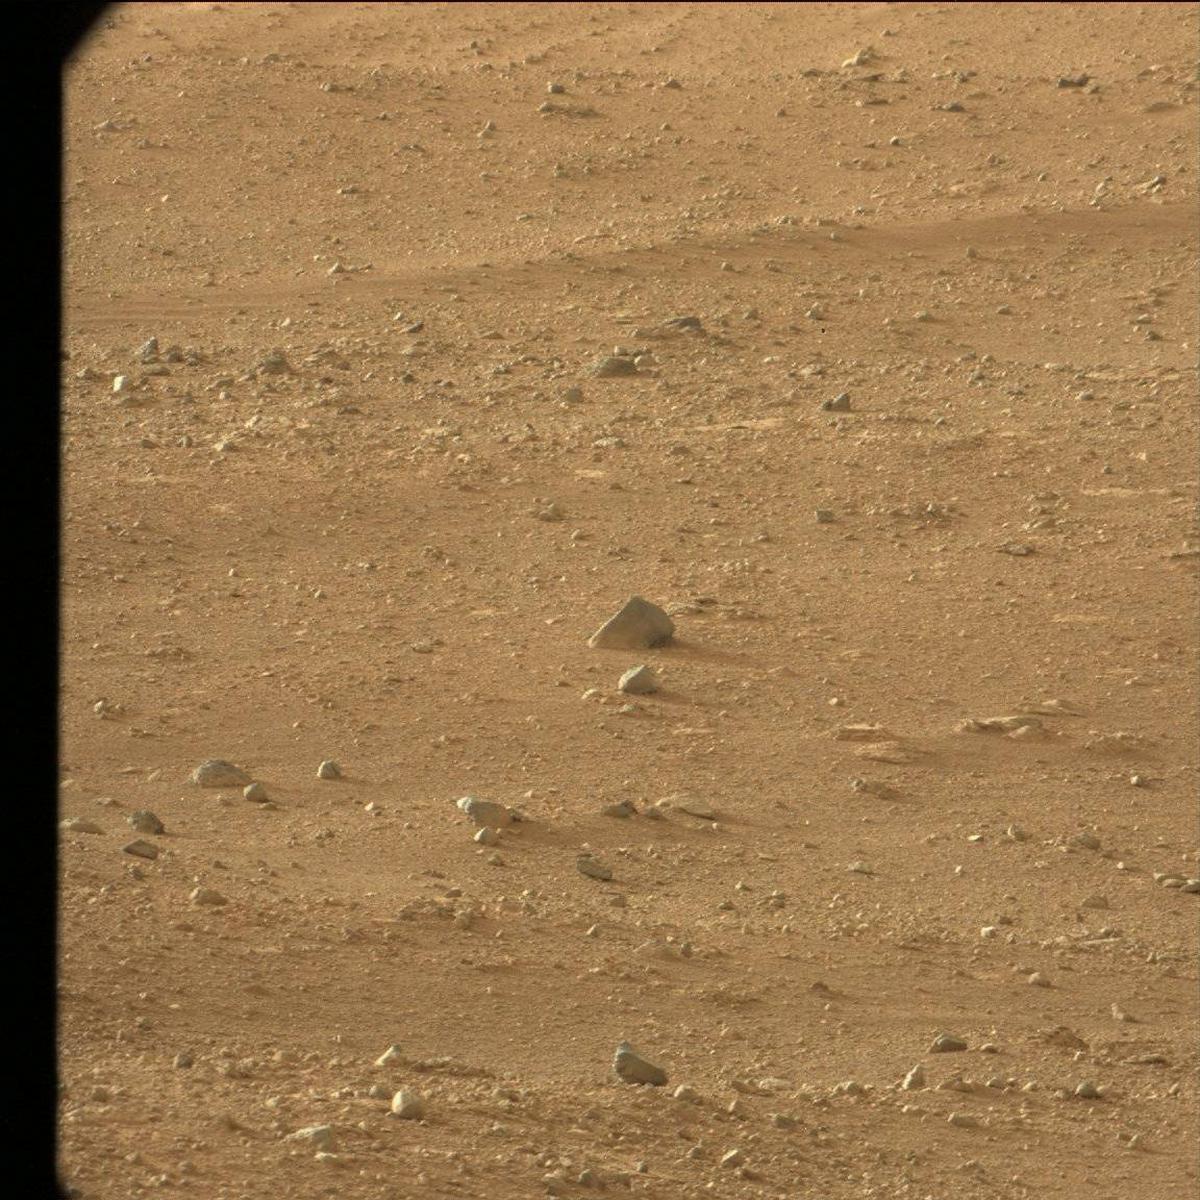
Terrain classes present: Bedrock, Rock, Sand / Soil